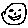
Label: smiley face